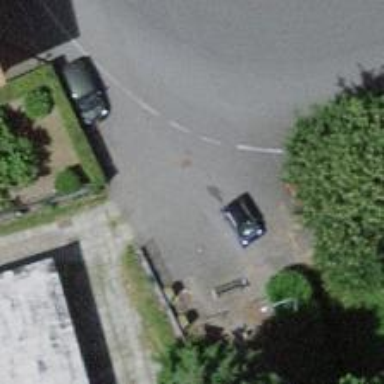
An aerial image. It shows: Unremovable bollard serving as barrier.